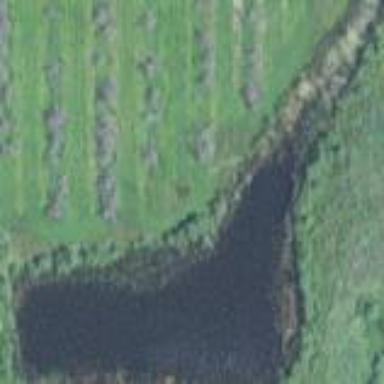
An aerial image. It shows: Peaceful pond surrounded by nature.